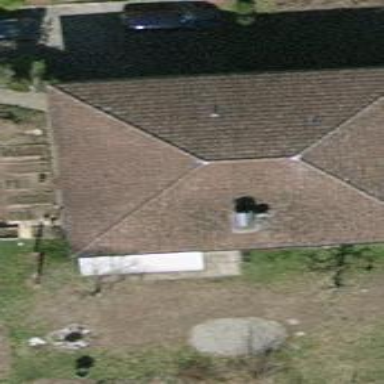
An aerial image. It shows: Hipped roof semi-detached house.